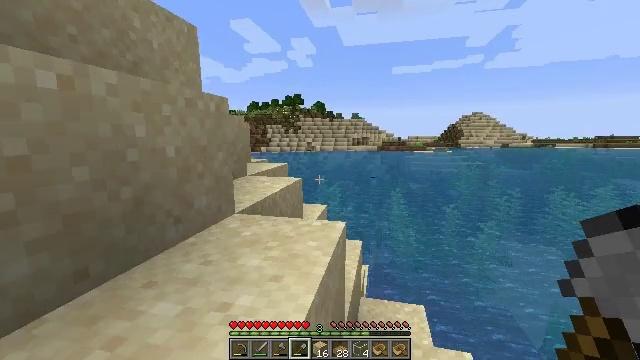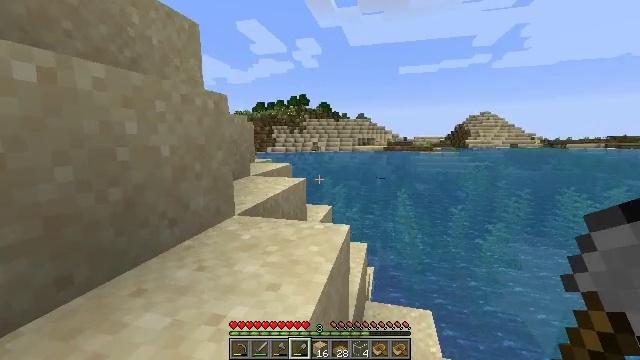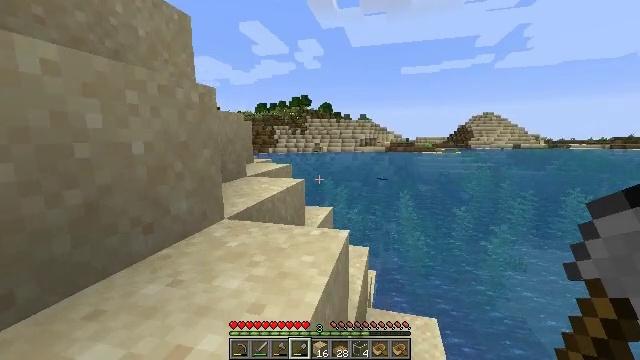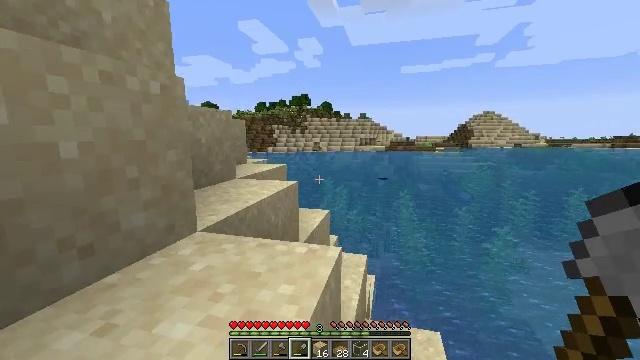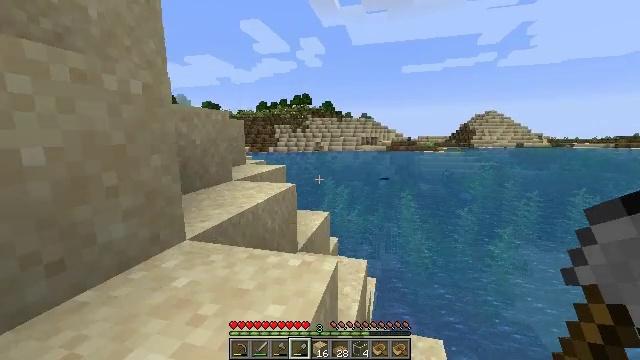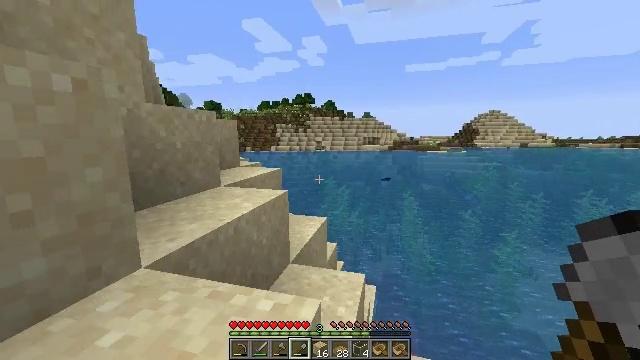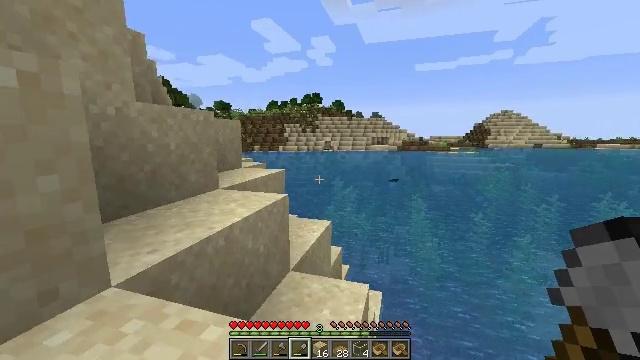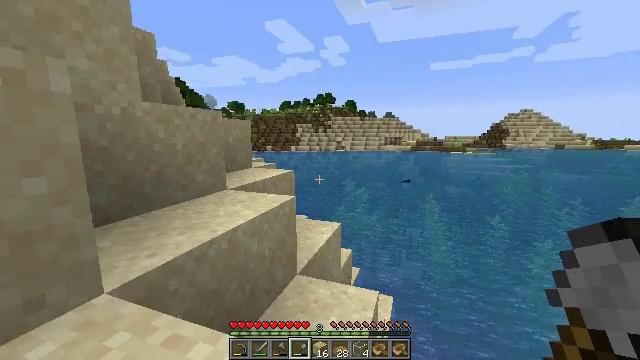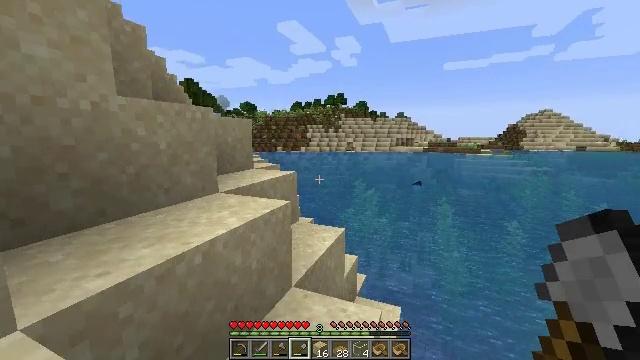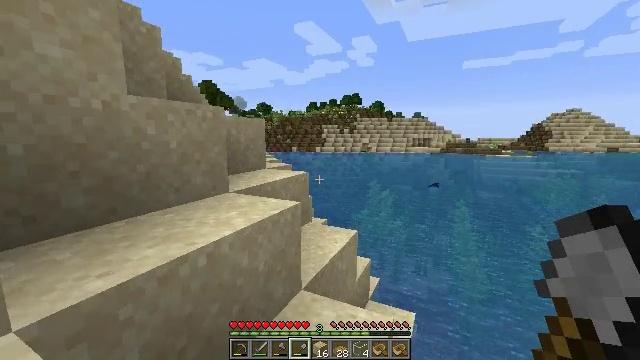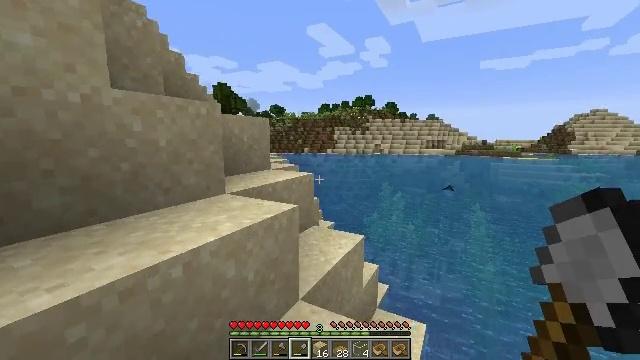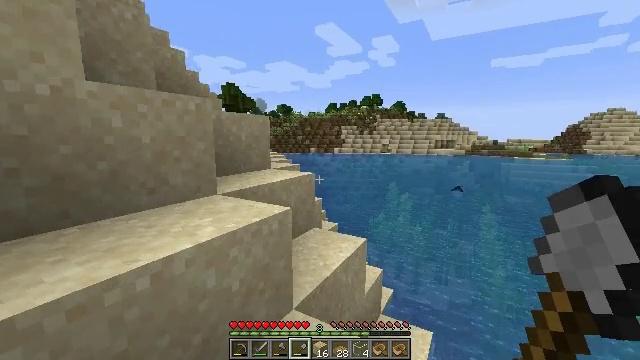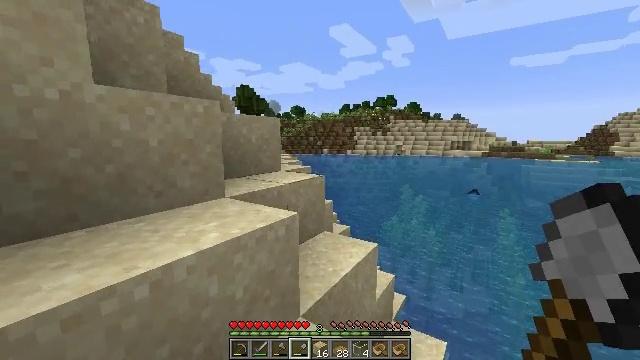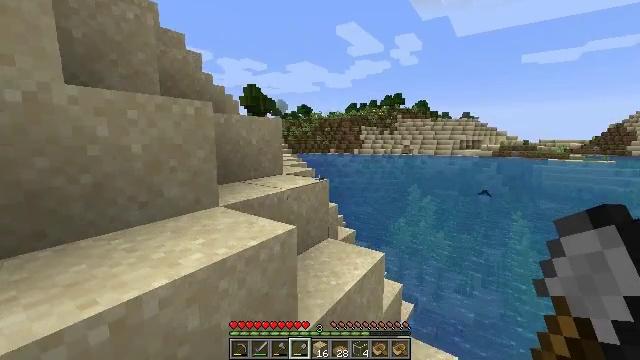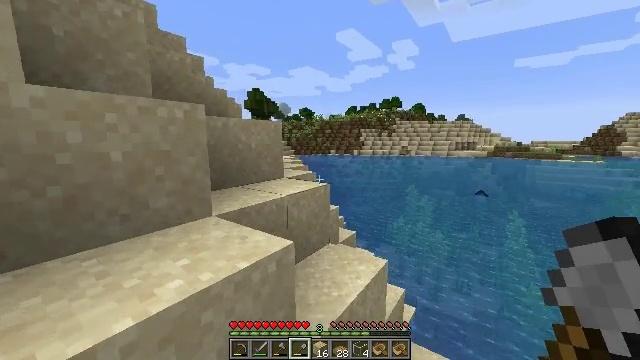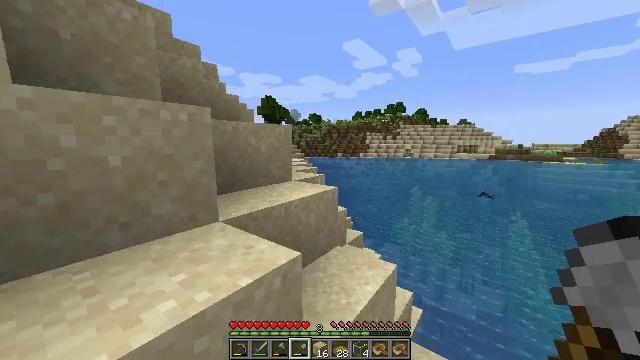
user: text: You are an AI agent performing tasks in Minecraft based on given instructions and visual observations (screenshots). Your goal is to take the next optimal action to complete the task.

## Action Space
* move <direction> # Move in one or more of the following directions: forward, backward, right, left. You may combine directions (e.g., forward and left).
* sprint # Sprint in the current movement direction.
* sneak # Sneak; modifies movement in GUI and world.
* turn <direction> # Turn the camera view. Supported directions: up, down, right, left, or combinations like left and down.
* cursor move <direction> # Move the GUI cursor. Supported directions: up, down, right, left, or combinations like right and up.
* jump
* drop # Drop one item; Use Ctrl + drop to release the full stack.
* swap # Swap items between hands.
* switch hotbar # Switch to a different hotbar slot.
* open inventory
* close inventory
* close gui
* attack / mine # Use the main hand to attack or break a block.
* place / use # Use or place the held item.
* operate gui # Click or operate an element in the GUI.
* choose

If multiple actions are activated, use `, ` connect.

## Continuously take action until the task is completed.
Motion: motion action
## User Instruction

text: Gather some oak planks.
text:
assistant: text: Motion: move forward, sprint, turn left
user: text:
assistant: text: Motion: move forward, sprint
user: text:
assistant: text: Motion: move forward, sprint
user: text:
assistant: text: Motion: move forward, sprint
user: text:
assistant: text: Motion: move forward, sprint
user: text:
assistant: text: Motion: move forward, sprint, turn left
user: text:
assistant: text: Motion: move forward, sprint, turn left
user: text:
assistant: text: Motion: move forward, sprint, turn left
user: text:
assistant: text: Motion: move forward, sprint, turn left
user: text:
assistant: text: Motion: move forward, sprint, turn left
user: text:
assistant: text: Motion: move forward, sprint, turn left
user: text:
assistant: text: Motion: move forward, sprint, turn left
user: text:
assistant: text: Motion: move forward, sprint, turn left
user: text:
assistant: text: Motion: move forward, sprint
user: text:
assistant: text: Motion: move forward, sprint, turn left
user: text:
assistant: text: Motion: move forward, sprint
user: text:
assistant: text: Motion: move forward, sprint
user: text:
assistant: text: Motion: move forward, sprint
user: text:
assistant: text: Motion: move forward, sprint
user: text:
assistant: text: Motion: move forward, sprint
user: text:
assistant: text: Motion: move forward, sprint, turn left
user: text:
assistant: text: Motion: move forward, sprint
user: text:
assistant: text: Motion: move forward, sprint
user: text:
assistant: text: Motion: move forward, sprint
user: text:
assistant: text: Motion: move forward, sprint
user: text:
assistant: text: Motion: move forward, sprint, turn left
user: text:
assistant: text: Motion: move forward, sprint, turn left
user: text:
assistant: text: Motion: move forward, sprint, turn left
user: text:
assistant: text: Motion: move forward, sprint, turn left
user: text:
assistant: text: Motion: move forward, sprint, turn left